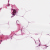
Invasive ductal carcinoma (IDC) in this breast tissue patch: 0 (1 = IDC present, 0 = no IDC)